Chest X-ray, AP view. Patient: 68 years old, sex M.
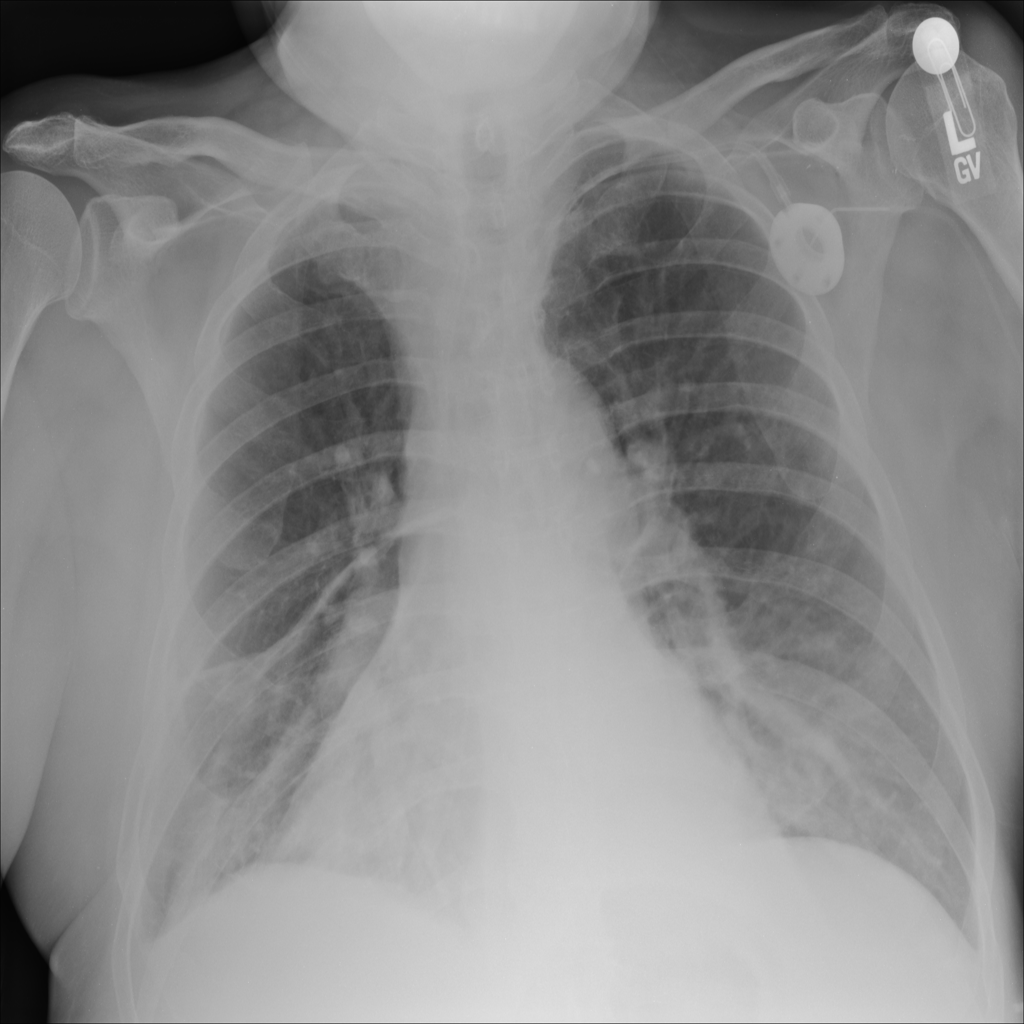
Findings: Atelectasis, Infiltration